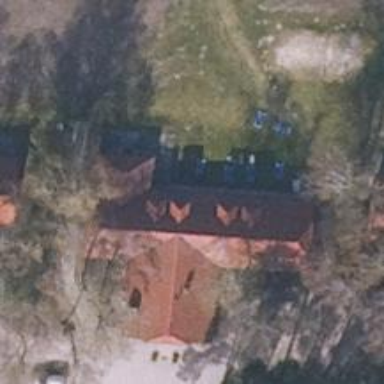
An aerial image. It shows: Hotel.